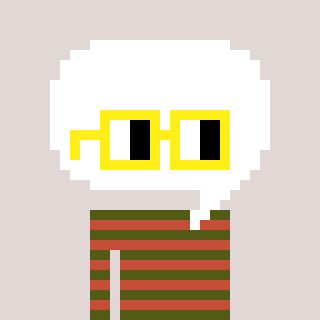
a pixel art character with square yellow glasses, a speech bubble-shaped head and a rust-colored body on a warm background